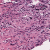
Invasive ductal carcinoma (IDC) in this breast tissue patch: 1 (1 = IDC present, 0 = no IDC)